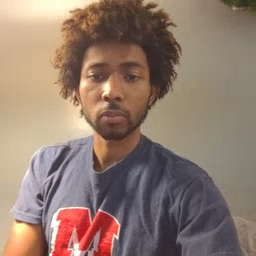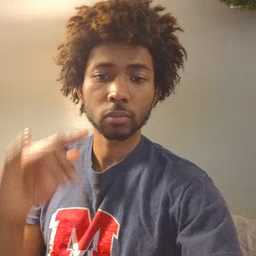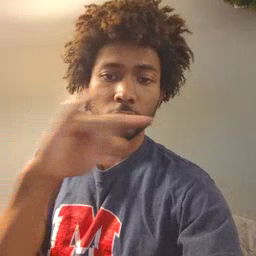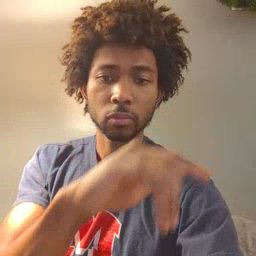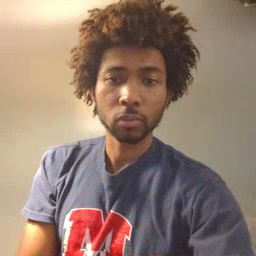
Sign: airplane